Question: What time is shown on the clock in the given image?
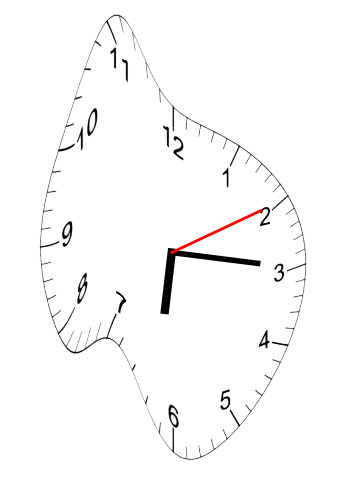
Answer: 06:15:10